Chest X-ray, AP view. Patient: 40 years old, sex M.
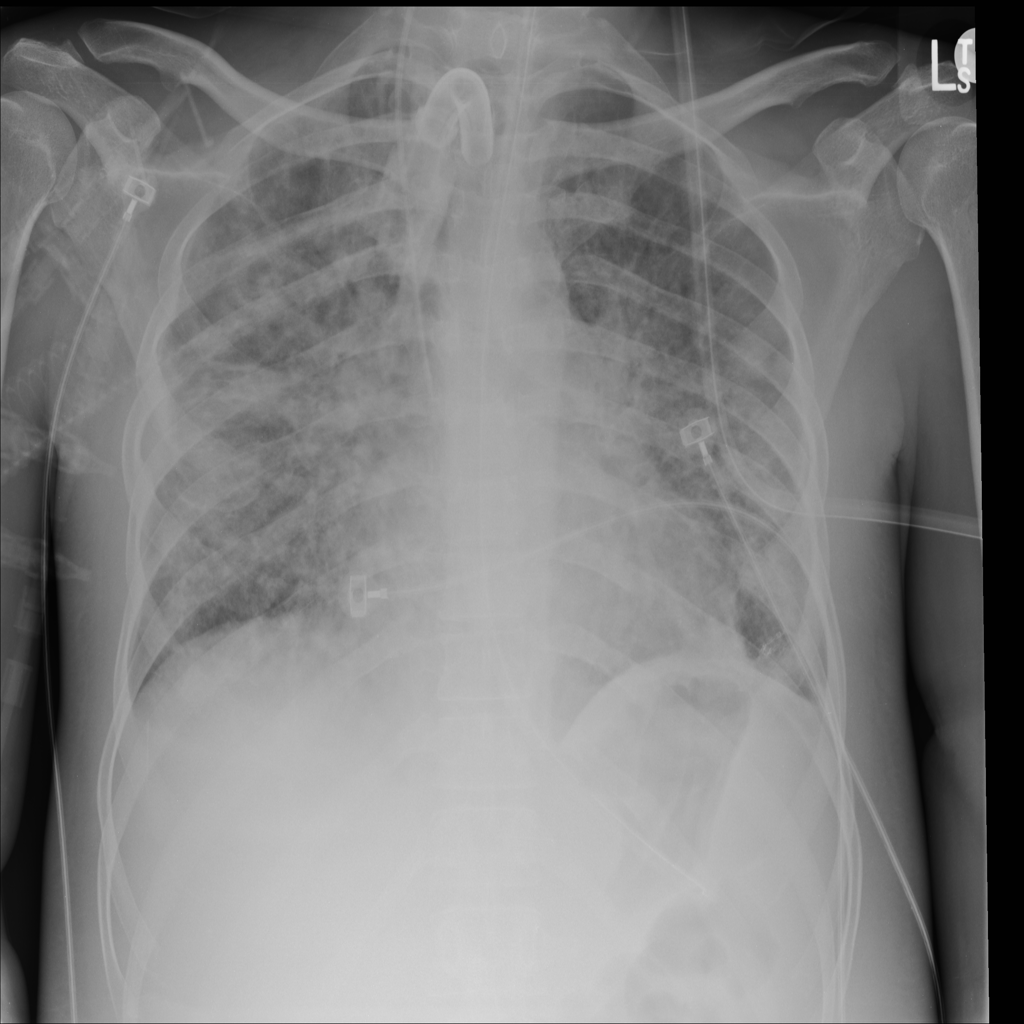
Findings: Infiltration, Nodule